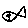
Label: fish